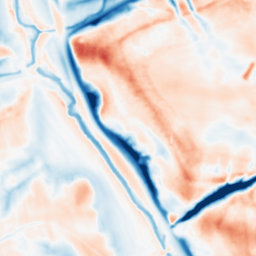
Category: multiscale
Decomposition family: dog_multiscale
Decomposition parameters: sigma_ratio: 1.6
n_scales: 5
base_sigma: 1
Upsampling method: sinc_blackman
Upsampling parameters: scale: 2
kernel_size: 16
Upsampling scale: 2